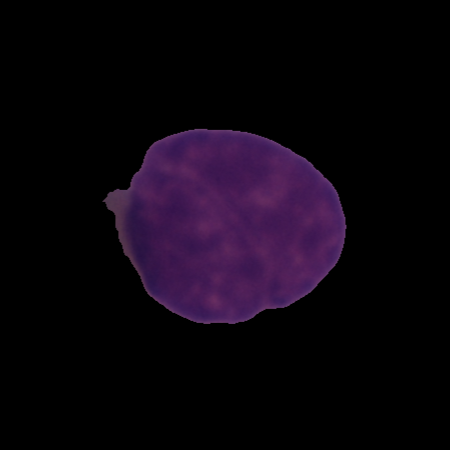
Label: cancer